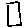
Label: square